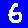
Digit: 6